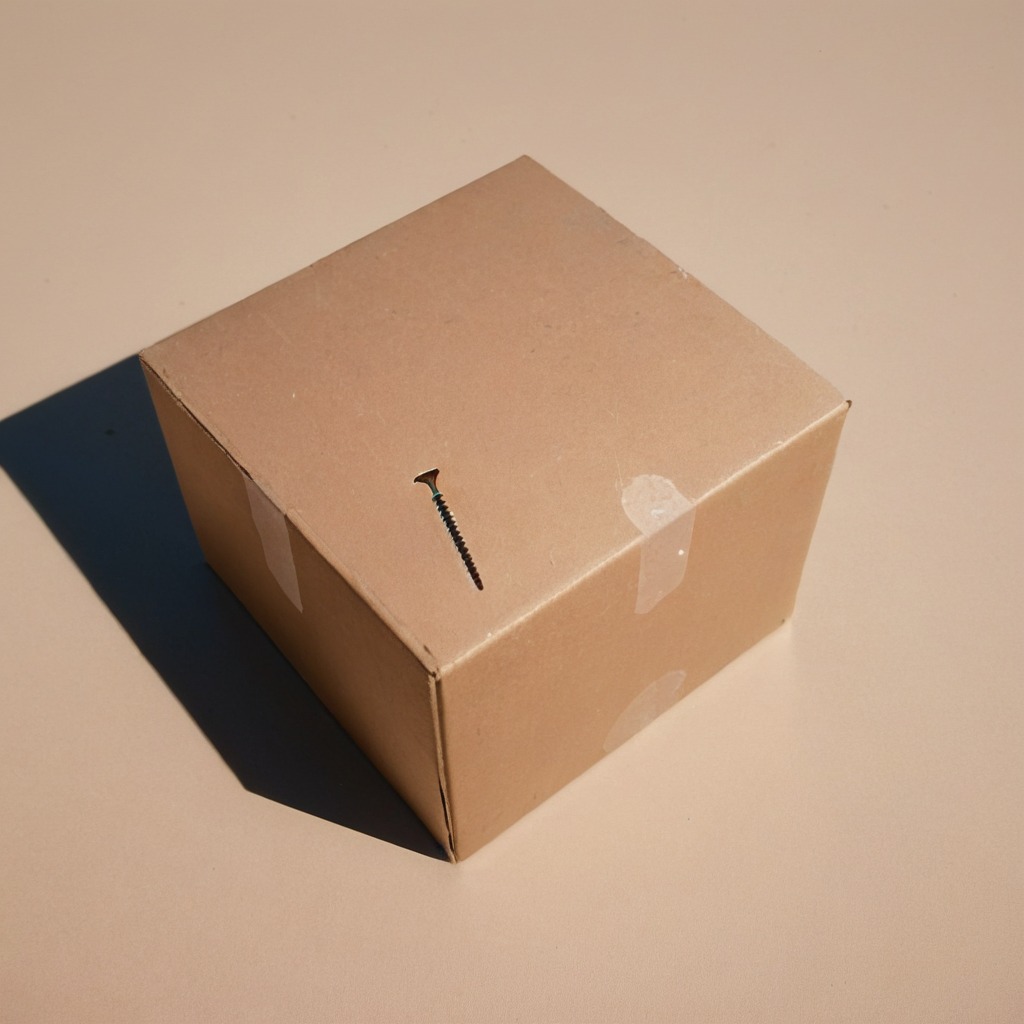
A metal screw is lying on the cardboard box surface.